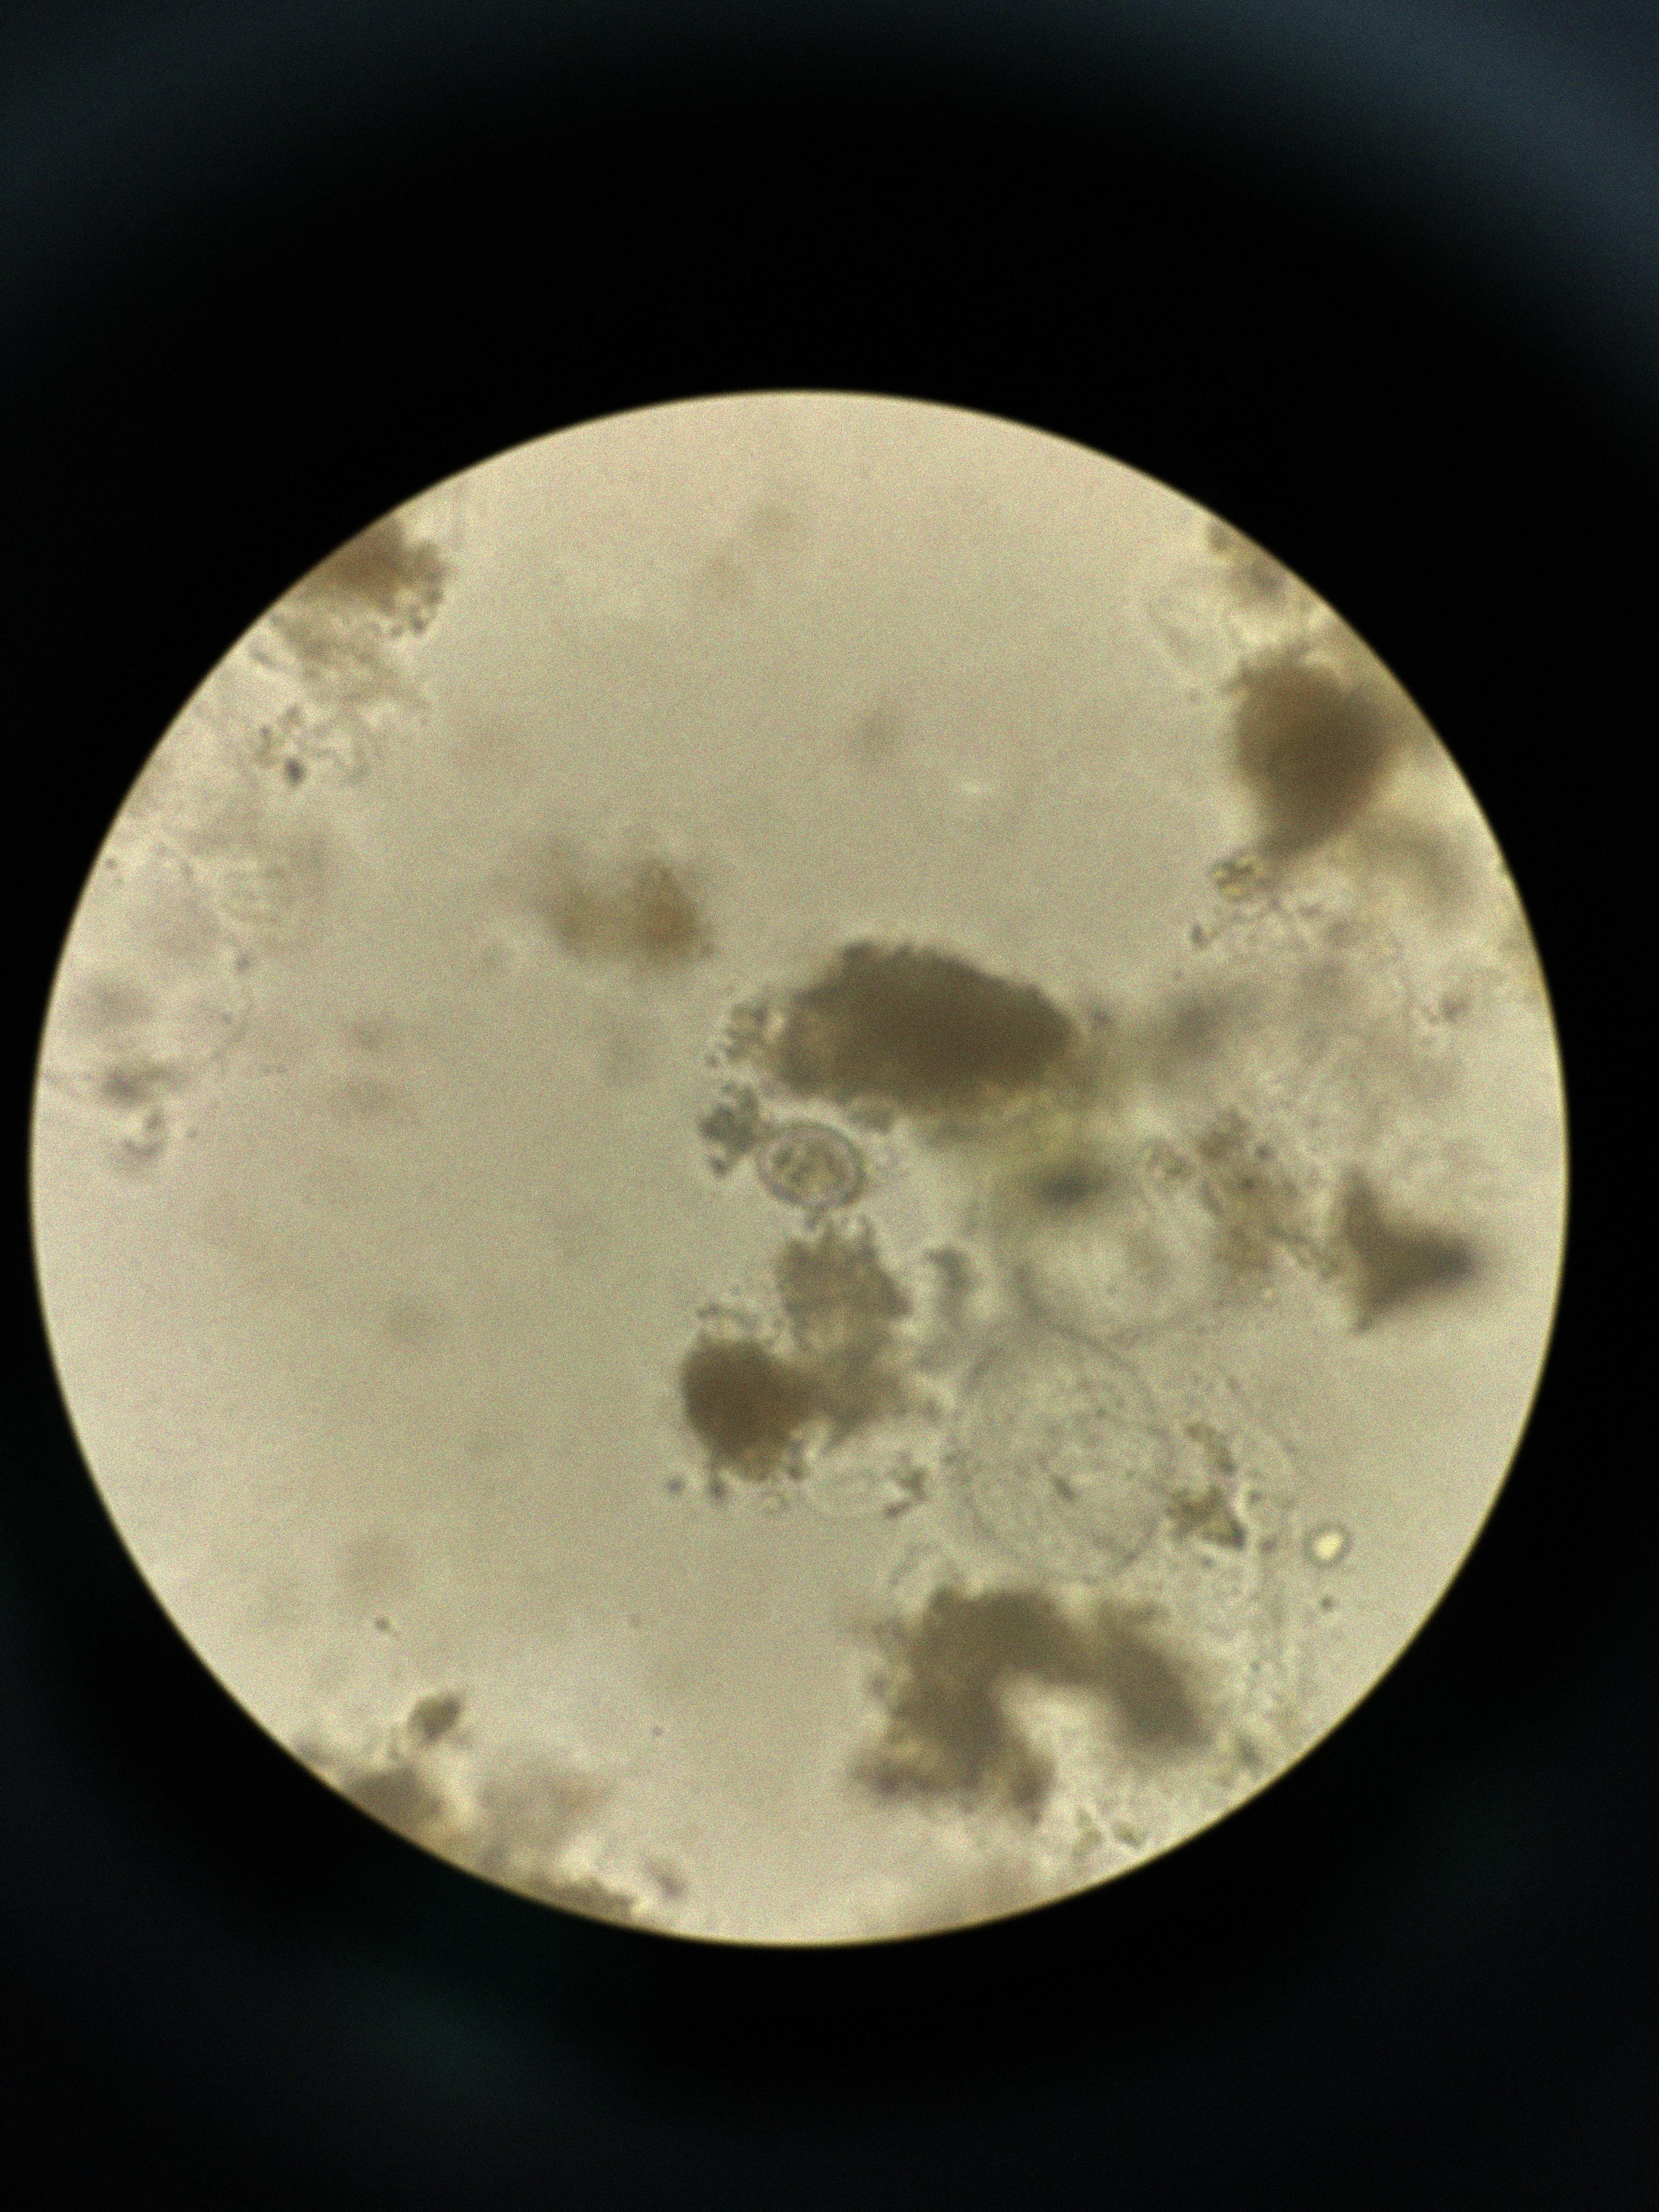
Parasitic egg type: Hymenolepis nana